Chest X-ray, PA view. Patient: 75 years old, sex M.
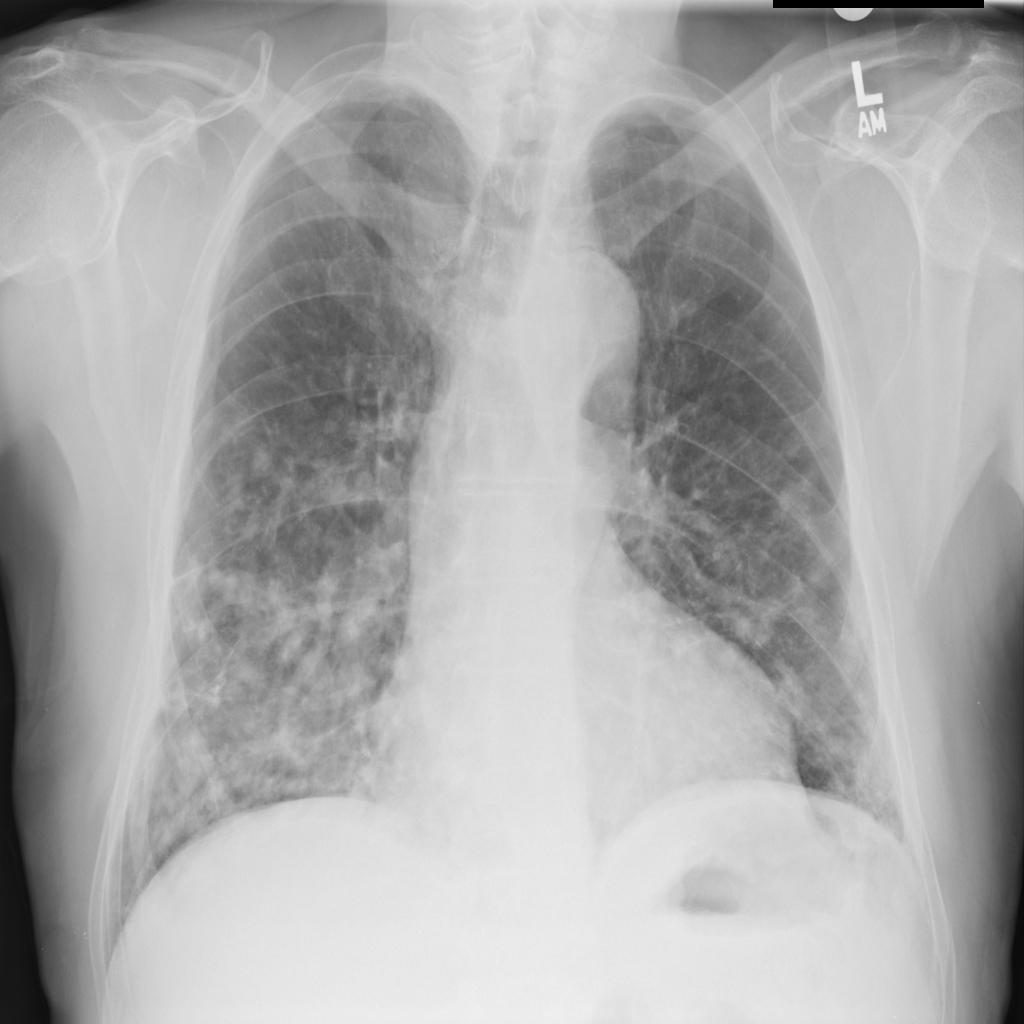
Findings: Nodule